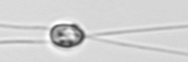
Label: Chaetoceros_danicus